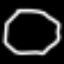
Label: octagon